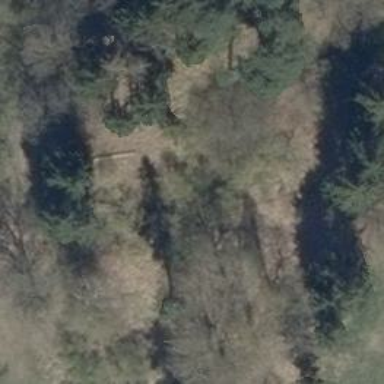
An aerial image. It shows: Forest area.